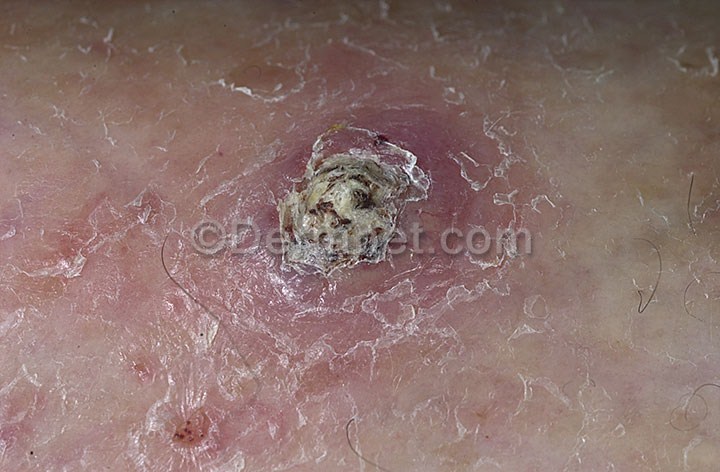
Disease: Actinic Keratosis Basal Cell Carcinoma and other Malignant Lesions